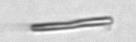
Label: fiber